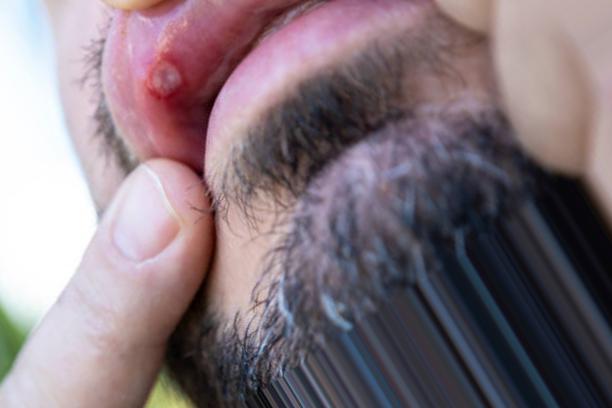
Condition: Mouth Ulcer